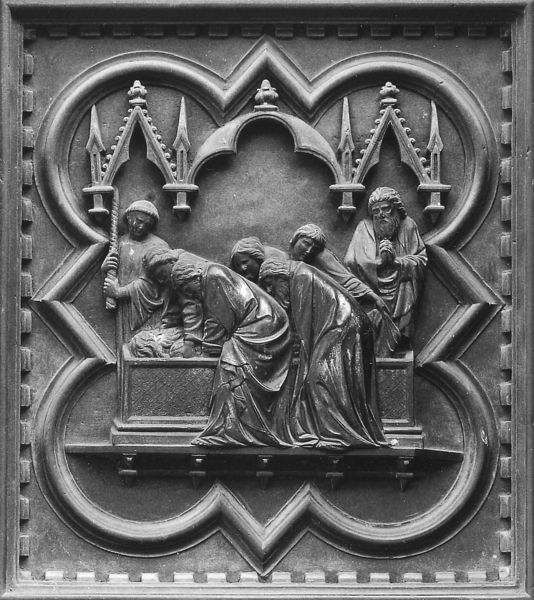
Titel: Südportal
Künstler: Andrea Pisano
Standort: Florenz, Baptisterium (EU - I - Toskana)
Schlagwörter: mann, weiß, menschen, frau, holz, männer, schwarz, tür, dach, falten, johannes, tod, tot, kirche, gewand, gotik, turm, relief, liegen, dächer, kuppel, bett, bronze, faltenwurf, plastik, tor, türme, weinen, barfuß, kachel, beten, gebet, portal, begräbnis, sarg, grab, jesus, mittelalter, heiliger, heilige, jünger, petrus, quadrat, grablegung, gegossen, grablege, chorgestühl, bronzerelief